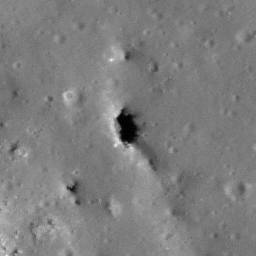
Pit: Lalande 13
Host crater: Lalande
Host type: impact_melt
Lunar coordinates: latitude -4.357, longitude 351.305